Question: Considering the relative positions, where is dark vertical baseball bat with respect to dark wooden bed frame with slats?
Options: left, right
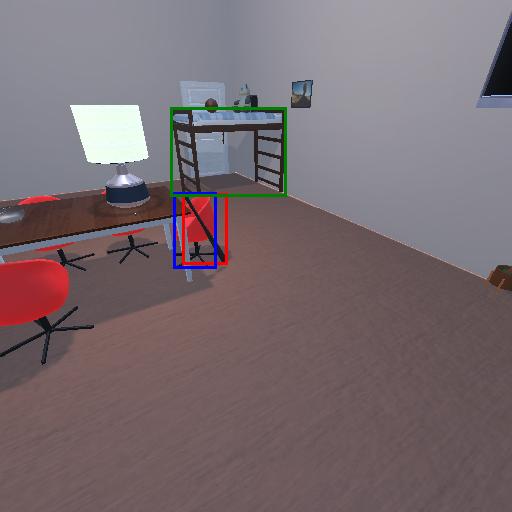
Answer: left